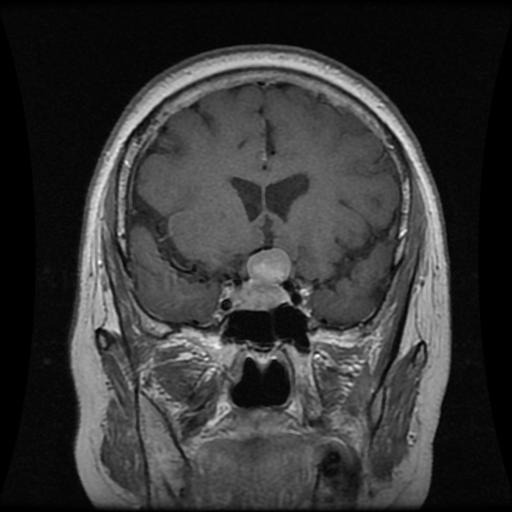
Label: pituitary